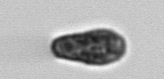
Label: Pseudochattonella_farcimen